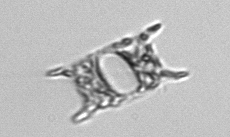
Label: Eucampia